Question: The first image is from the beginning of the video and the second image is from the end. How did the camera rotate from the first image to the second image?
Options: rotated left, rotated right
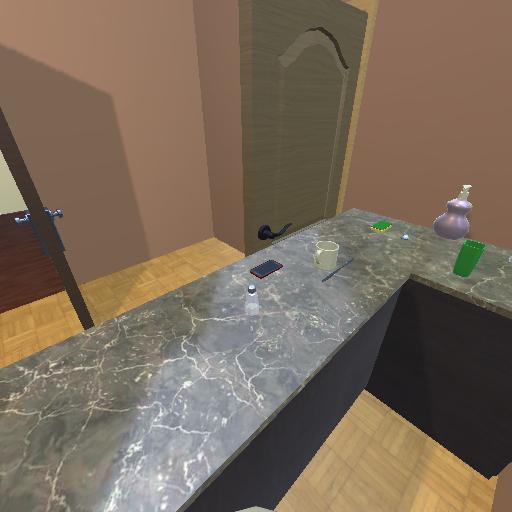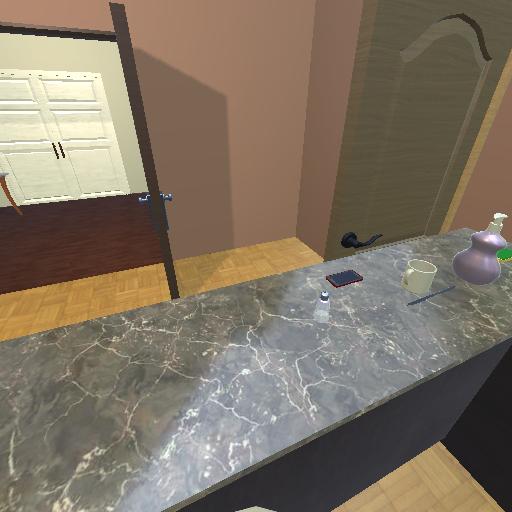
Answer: rotated left